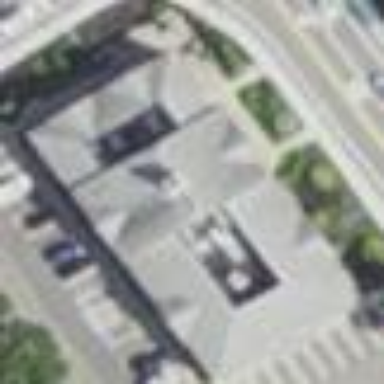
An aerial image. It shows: Retail building.